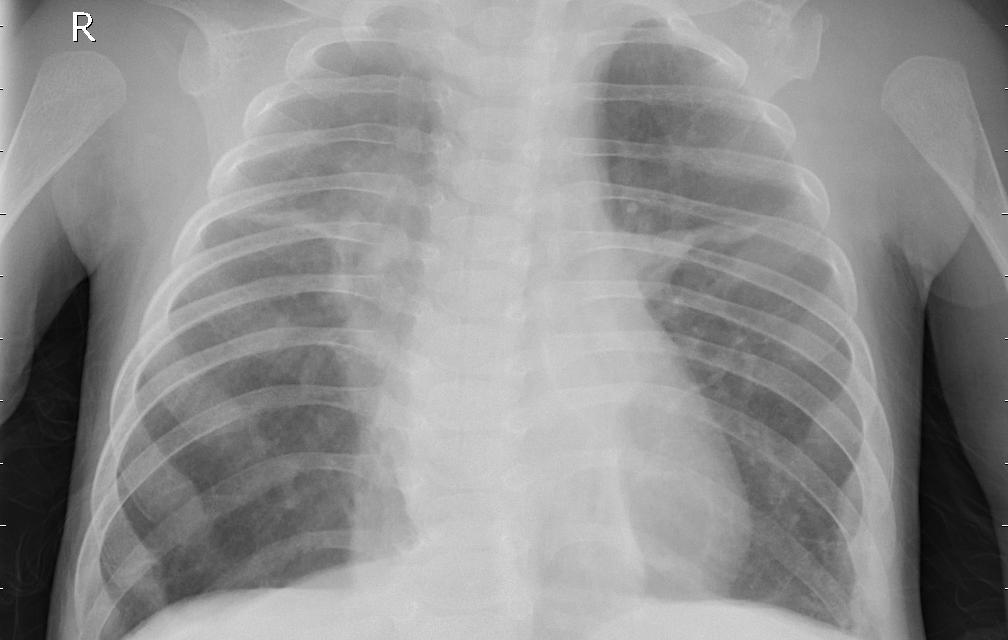
Diagnosis: PNEUMONIA